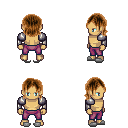
a pixel art fantasy rpg character, male body template, human, tanned skin, steel arm armor, magenta pants, brown long bangs hairstyle, white slippers, four views (front, back, left, right), 2x2 character sprite sheet, small pixel art, hard edges, no anti-aliasing